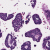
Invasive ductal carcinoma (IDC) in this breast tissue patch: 0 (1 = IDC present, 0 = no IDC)